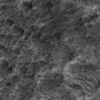
Label: not_dusty